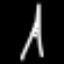
Label: The Eiffel Tower